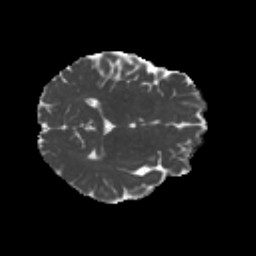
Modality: MD
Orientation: axial
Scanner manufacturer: siemens
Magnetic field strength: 3 T
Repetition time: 4.16 s
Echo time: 0.0806 s